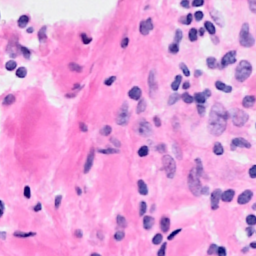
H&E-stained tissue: Breast